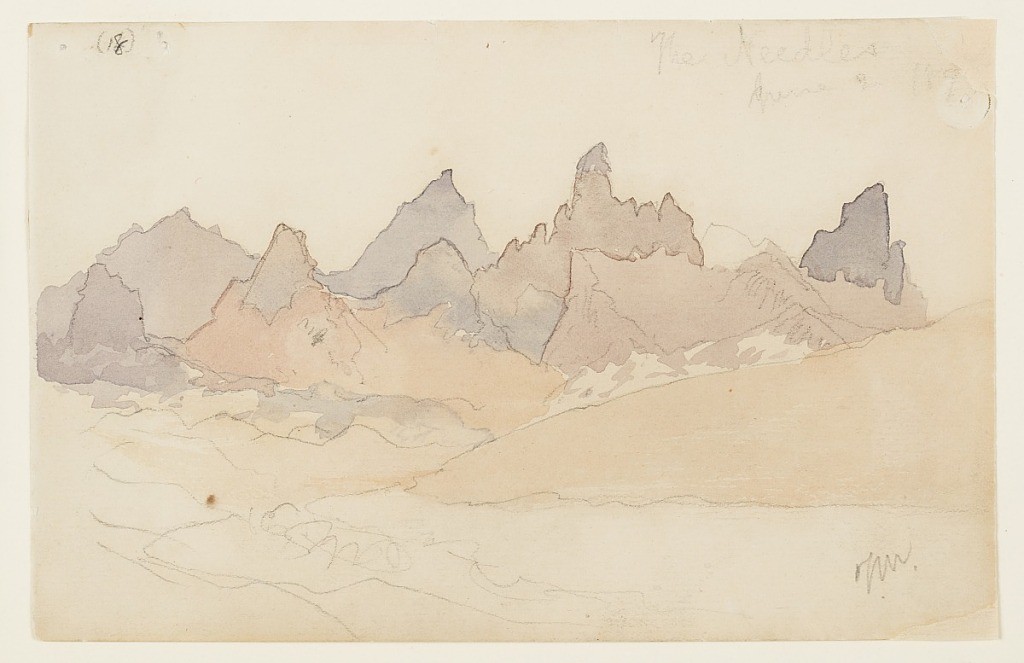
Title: The Needles
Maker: Thomas Moran, American, b. Britain, 1837–1926
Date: June 2, 1892
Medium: Recto: Graphite, brush and watercolor on paper Verso: Graphite on paper
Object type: Drawing
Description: Recto: Horizontal view of distant jagged mountian peaks.
Verso: View of two peaks with a canyon wall in left background.